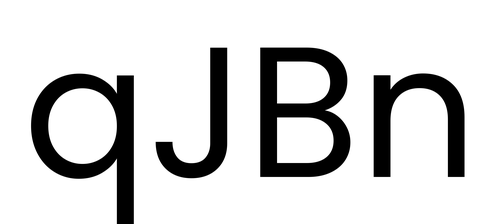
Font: Poppins-Regular